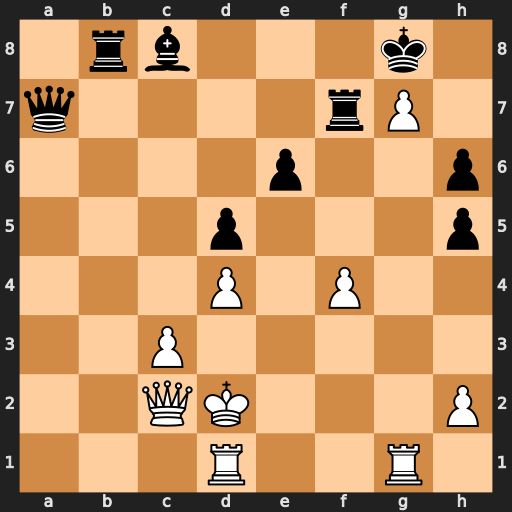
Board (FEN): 1rb3k1/q4rP1/4p2p/3p3p/3P1P2/2P5/2QK3P/3R2R1
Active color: w
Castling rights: -
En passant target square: -
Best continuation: Qh7+ Kxh7 g8=Q#